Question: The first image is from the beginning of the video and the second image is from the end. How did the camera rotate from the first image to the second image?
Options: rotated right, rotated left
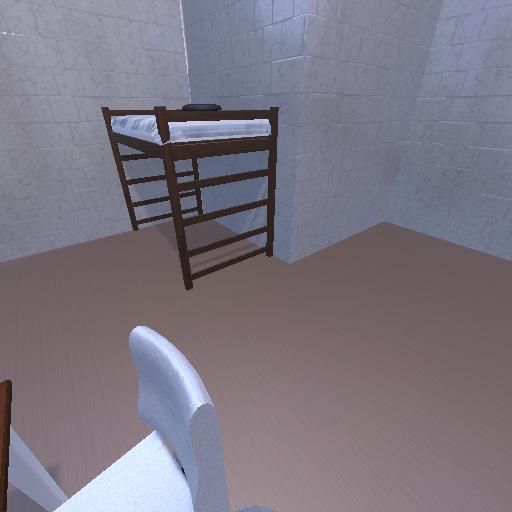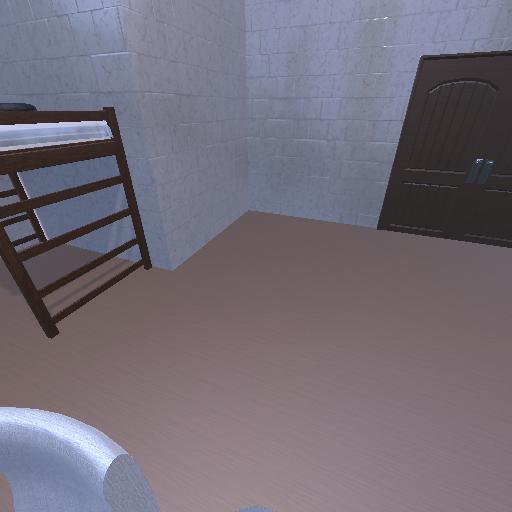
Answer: rotated right